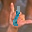
Label: 1